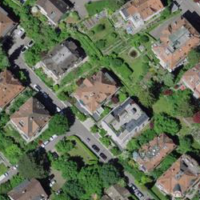
EUNIS habitat code: 55
Species observed at this site:
Zoropsis spinimana